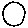
Label: circle